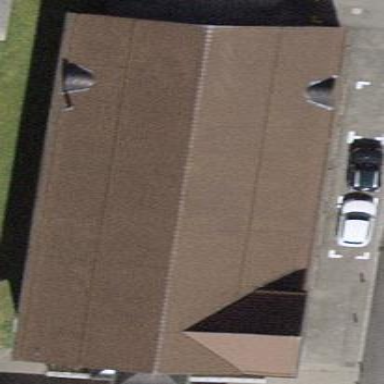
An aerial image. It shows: School building.